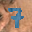
Label: 7